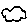
Label: cloud